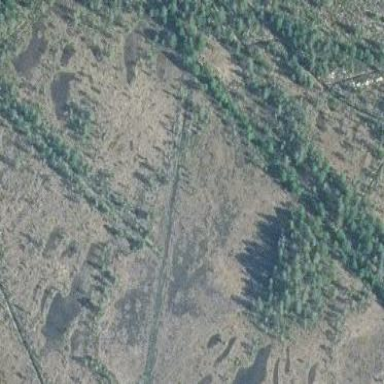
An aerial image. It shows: Patch of scrub vegetation.